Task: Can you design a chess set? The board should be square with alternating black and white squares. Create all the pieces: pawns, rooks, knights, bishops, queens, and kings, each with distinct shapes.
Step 3924:
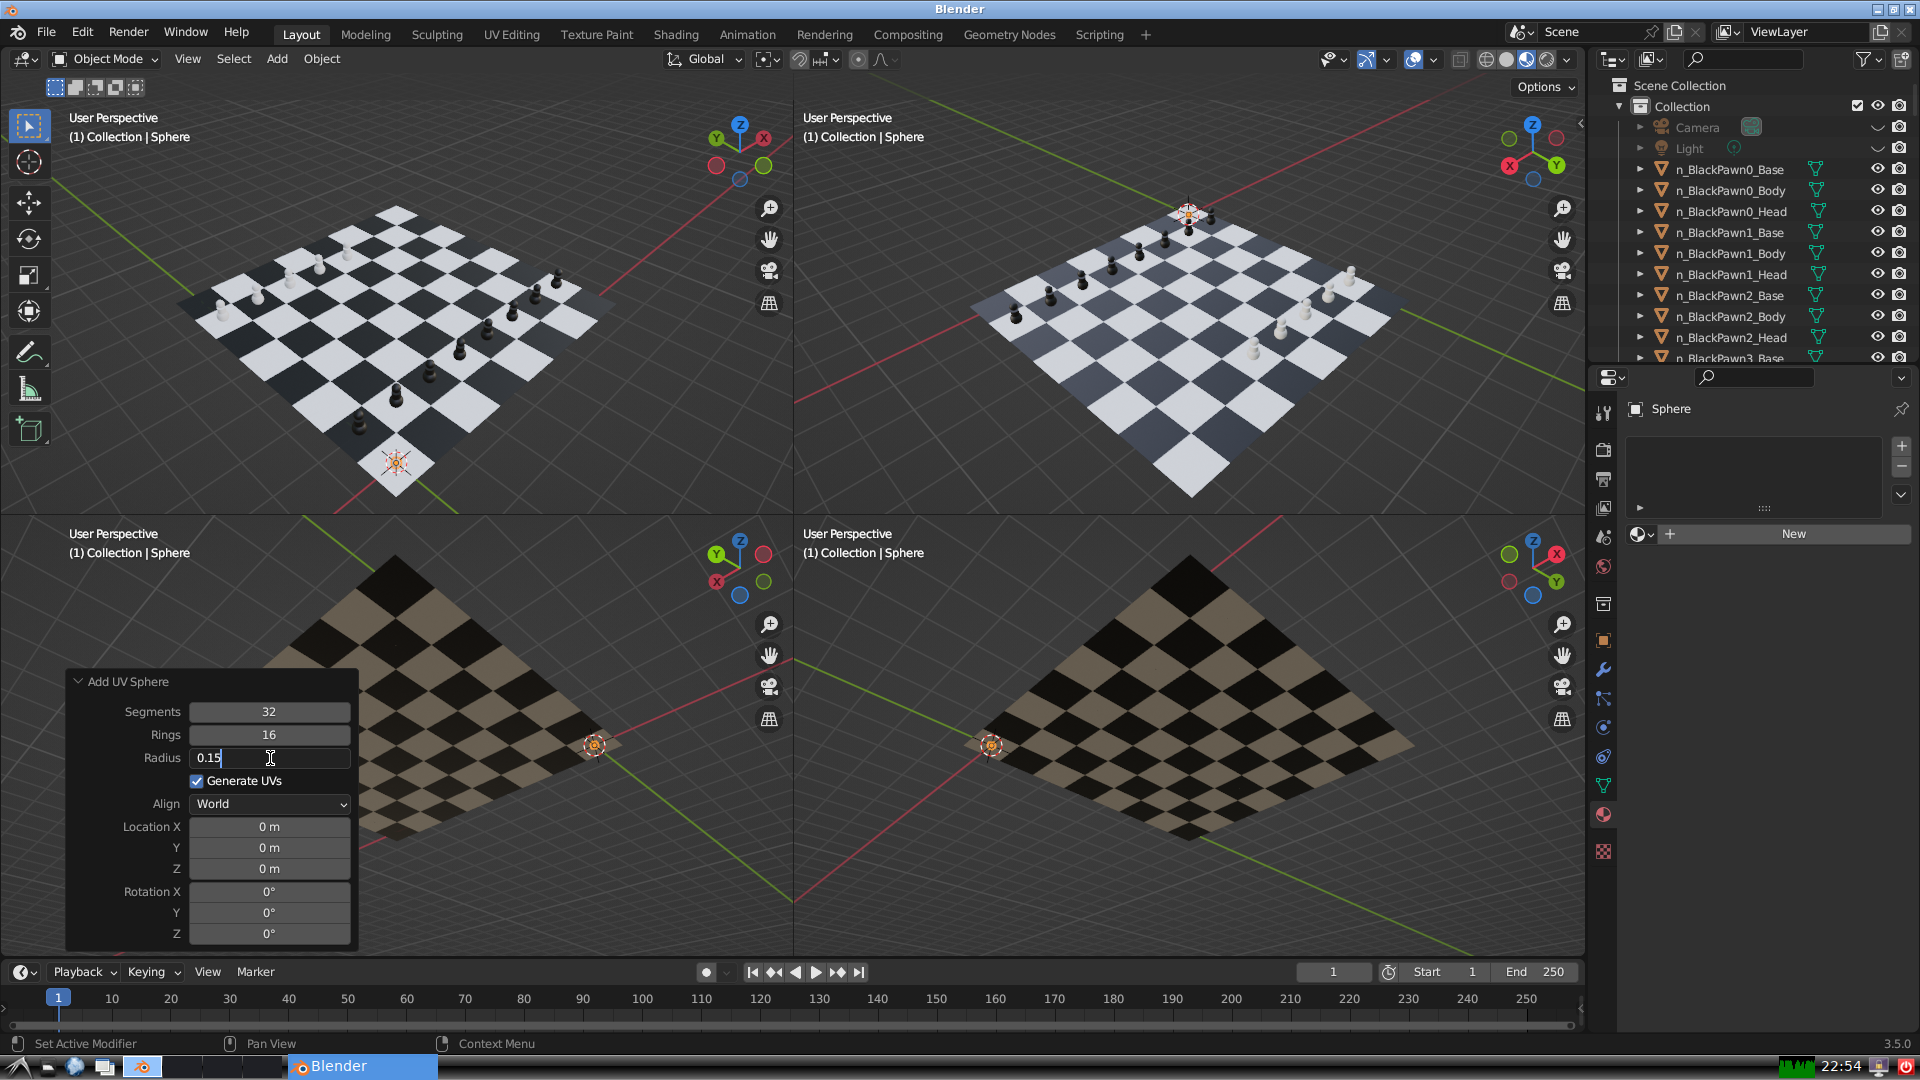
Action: {"key_press": ['Return']}